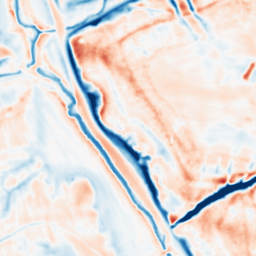
Category: multiscale
Decomposition family: dog_multiscale
Decomposition parameters: sigma_ratio: 1.6
n_scales: 4
base_sigma: 1
Upsampling method: quartic
Upsampling parameters: scale: 4
Upsampling scale: 4